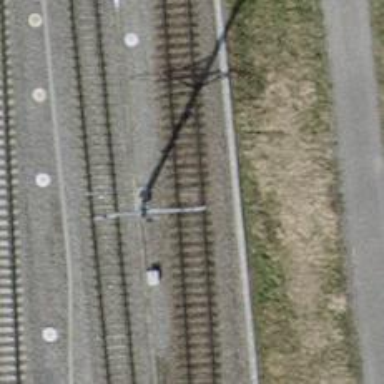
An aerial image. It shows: Solitary milestone along the railway.